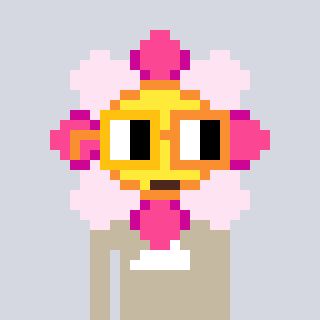
a pixel art character with square yellow and orange glasses, a flower-shaped head and a bege-colored body on a cool background